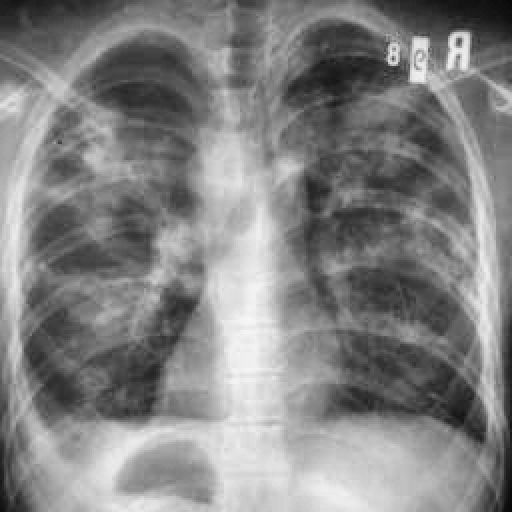
Finding: TUBERCULOSIS